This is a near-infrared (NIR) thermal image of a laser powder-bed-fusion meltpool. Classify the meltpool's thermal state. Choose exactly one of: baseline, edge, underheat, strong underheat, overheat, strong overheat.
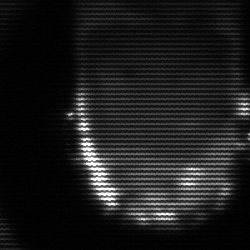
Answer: baseline